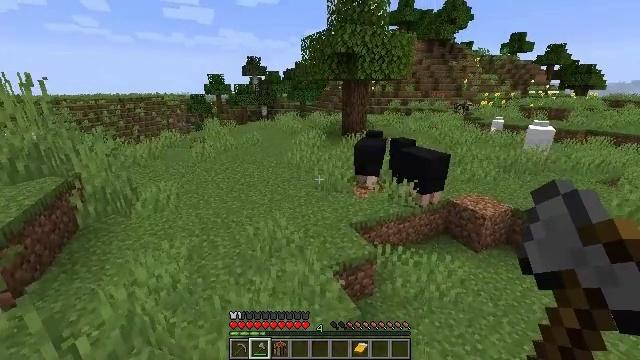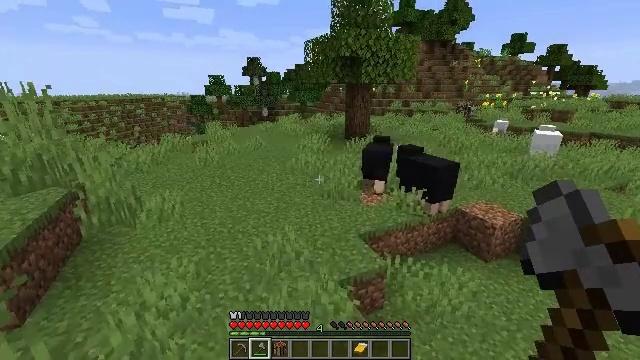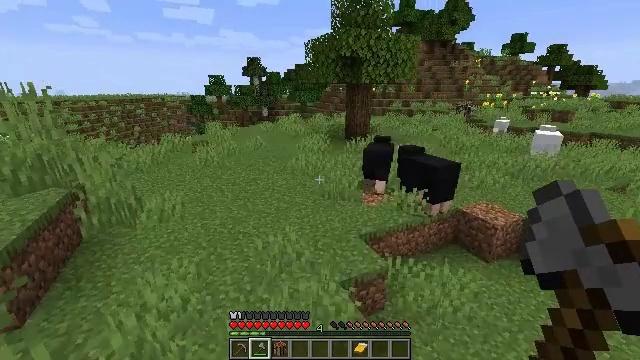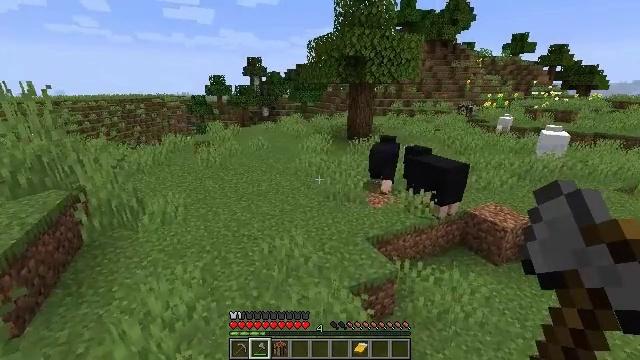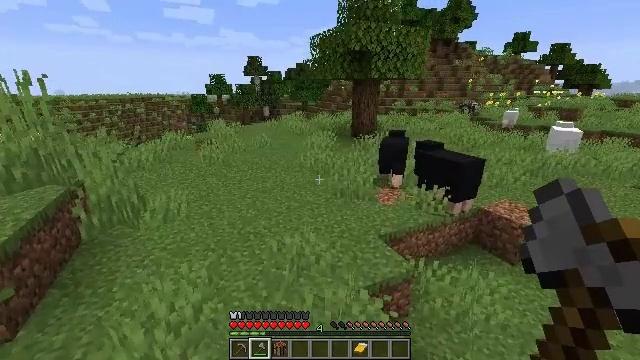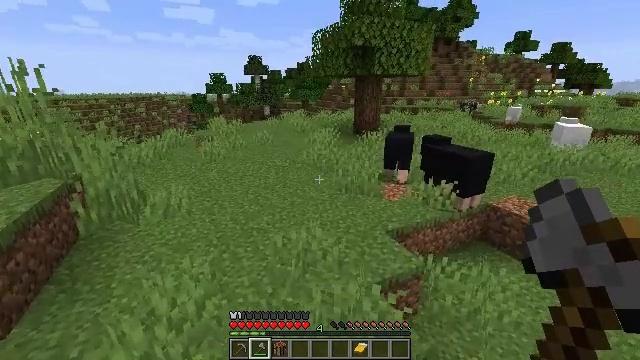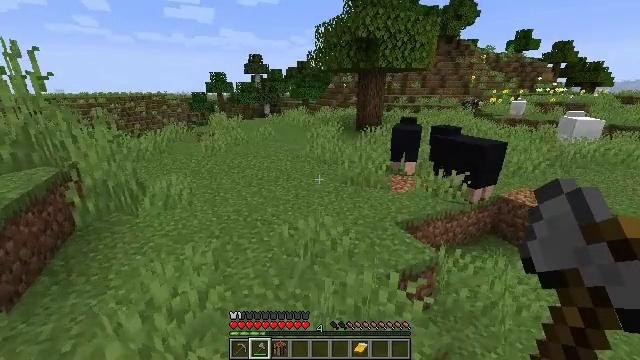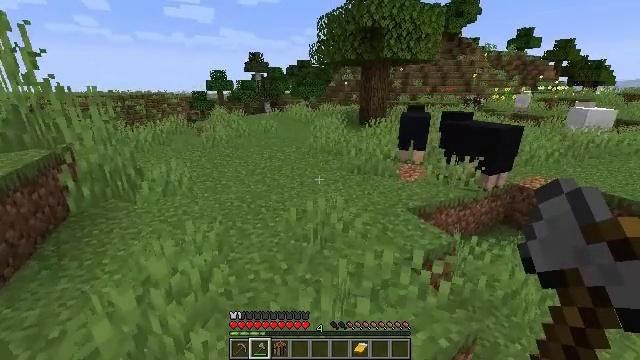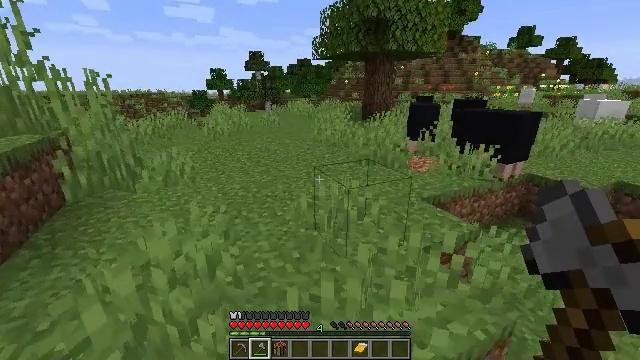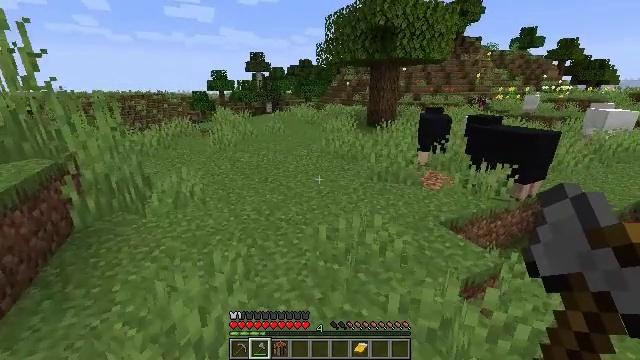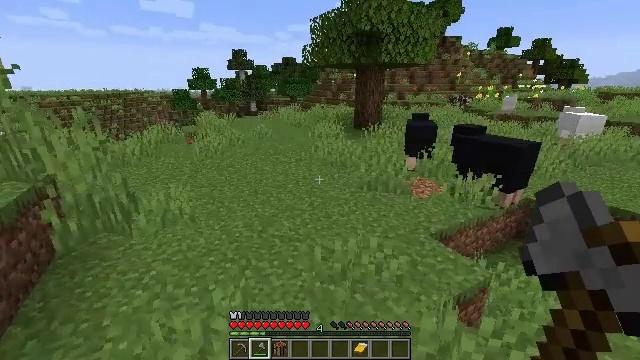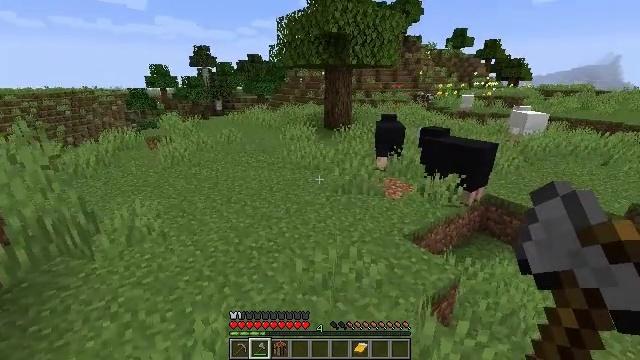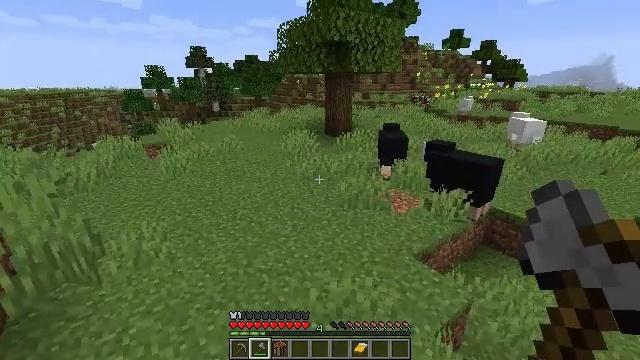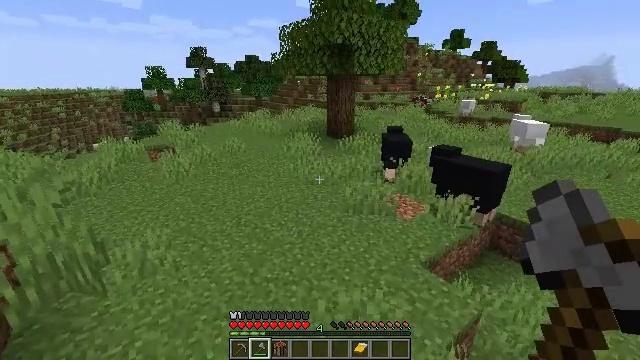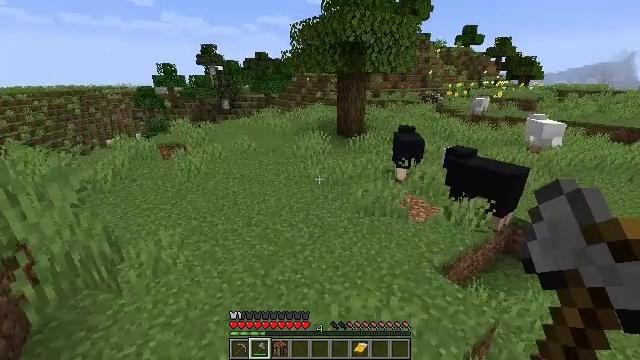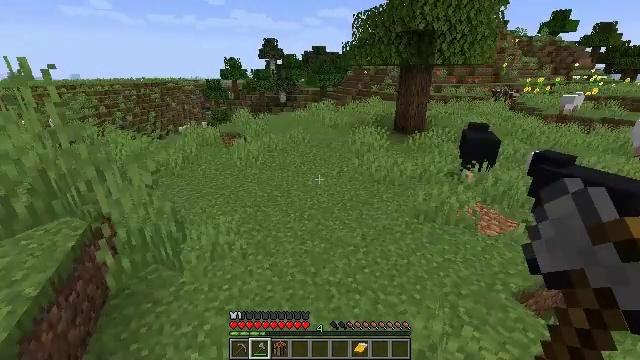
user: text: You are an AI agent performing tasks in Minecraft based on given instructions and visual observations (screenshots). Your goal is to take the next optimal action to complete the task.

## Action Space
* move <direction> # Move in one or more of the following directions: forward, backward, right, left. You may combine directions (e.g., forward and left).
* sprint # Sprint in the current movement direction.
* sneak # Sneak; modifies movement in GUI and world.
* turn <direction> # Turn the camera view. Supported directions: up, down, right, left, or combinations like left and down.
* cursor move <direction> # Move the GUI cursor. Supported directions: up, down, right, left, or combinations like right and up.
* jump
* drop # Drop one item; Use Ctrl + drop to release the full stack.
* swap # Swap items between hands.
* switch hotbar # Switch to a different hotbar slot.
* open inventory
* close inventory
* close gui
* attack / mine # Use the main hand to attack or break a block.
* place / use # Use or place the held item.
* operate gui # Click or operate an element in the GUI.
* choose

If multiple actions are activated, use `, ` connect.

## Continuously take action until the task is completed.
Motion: motion action
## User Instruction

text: Kill mobs.
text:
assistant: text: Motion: move forward and move left, jump
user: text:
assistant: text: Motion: move forward and move left, jump
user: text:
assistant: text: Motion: move forward and move left, jump
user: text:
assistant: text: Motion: move forward and move left, jump
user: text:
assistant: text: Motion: move forward and move left, jump
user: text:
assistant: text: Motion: move forward and move left, jump
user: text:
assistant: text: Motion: move forward and move left, jump
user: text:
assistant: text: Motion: move forward and move left, jump
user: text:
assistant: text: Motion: move forward and move left, jump
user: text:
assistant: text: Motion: move forward and move left, turn right, jump
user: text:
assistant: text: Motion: move forward and move left, turn right, jump
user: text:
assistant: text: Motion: move forward and move left, jump
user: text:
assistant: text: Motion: move forward, jump
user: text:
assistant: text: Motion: move forward, turn left, jump
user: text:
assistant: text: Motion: move forward, turn left and down, jump
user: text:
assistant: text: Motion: move forward, turn left and down, jump
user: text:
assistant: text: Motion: move forward, turn left, jump
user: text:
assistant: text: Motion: move forward, turn left, jump
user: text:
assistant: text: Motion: move forward, turn left
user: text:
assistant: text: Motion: move forward, sprint
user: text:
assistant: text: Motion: move forward, sprint, jump
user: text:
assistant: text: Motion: move forward, sprint, jump
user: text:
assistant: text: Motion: move forward, sprint, jump
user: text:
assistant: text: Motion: move forward, sprint, jump
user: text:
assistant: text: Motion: move forward, sprint, jump
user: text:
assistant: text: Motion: move forward, sprint, jump
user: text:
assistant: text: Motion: move forward, sprint, jump
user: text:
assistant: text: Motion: move forward, sprint, jump
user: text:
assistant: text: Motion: move forward, sprint, jump
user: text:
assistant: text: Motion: move forward, sprint, jump